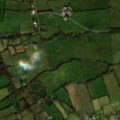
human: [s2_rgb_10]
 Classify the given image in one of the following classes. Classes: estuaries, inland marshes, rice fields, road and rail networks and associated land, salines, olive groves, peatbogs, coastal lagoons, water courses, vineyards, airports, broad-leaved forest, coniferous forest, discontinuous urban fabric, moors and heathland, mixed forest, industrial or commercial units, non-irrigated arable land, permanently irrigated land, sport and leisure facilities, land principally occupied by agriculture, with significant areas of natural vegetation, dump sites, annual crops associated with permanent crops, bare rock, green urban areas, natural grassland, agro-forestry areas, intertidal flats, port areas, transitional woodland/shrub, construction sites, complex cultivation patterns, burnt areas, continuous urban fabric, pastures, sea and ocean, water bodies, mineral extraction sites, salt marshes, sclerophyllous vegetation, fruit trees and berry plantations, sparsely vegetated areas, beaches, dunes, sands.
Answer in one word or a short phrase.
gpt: non-irrigated arable land, pastures